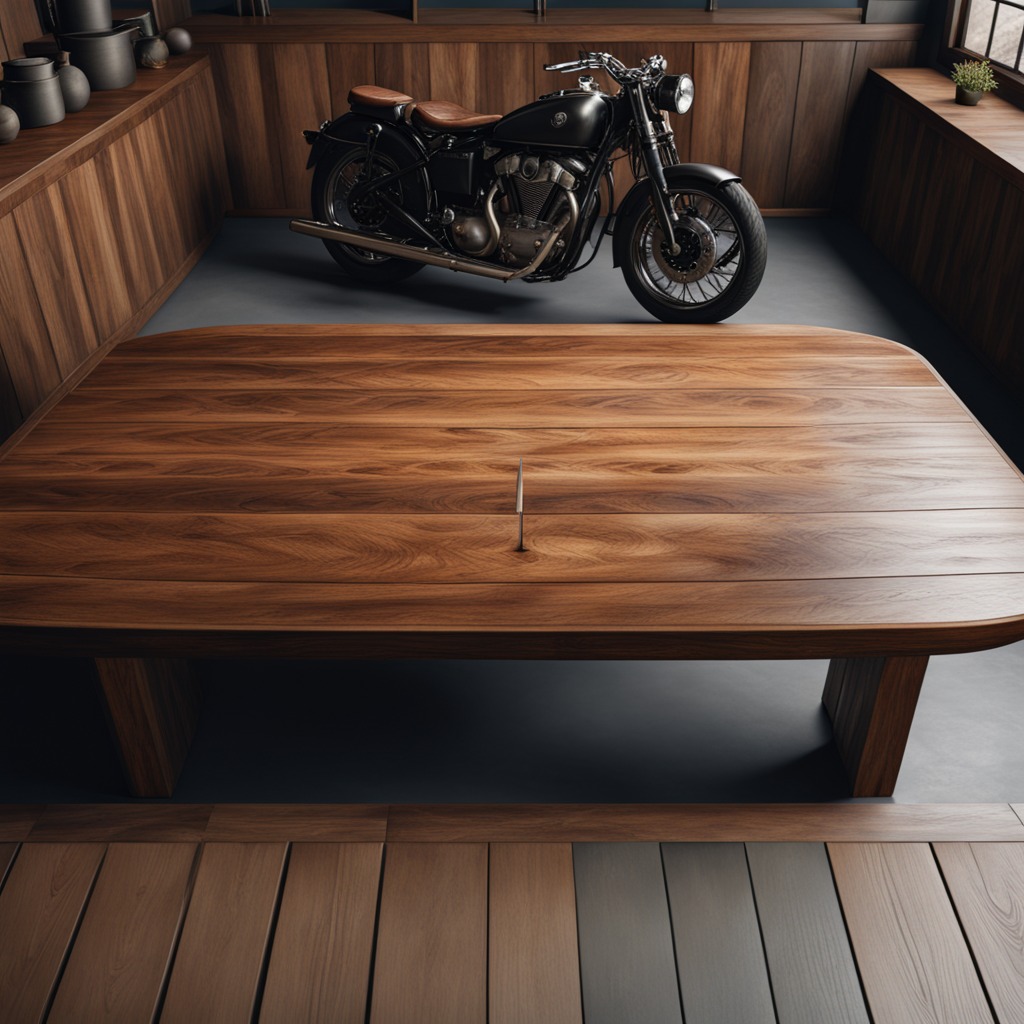
A scissor is lying on an oil-spilled wooden table in a vintage motorcycle garage.